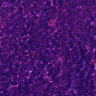
Metastatic tissue present: no